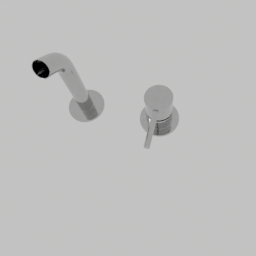
Label: appliances